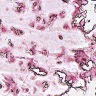
Metastatic tissue present: no